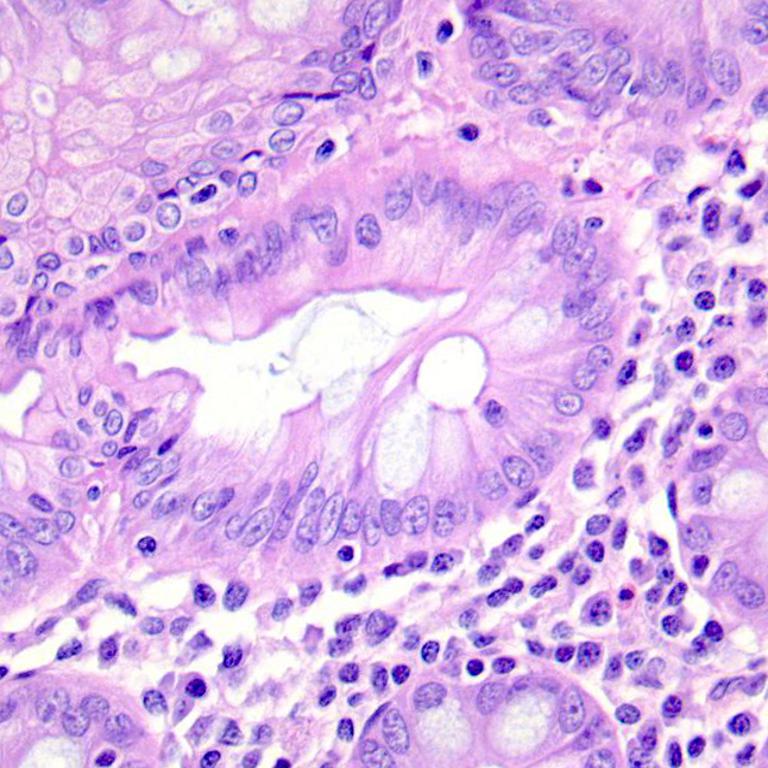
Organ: colon
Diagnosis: benign